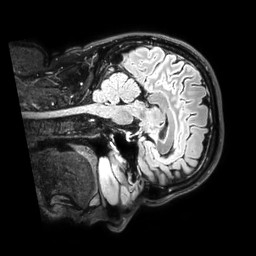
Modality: FLAIR
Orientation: sagittal
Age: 33
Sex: male
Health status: healthy
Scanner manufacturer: philips
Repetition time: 4.8 s
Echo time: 0.2876 s